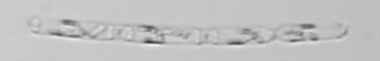
Label: Cerataulina_pelagica